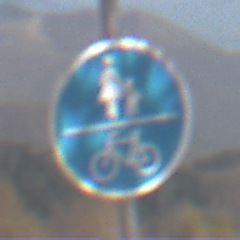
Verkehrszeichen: GemeinsamerGehUndRadweg
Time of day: Midday
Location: Outdoor (Nature)
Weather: Clear
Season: NotSpecified
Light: Natural